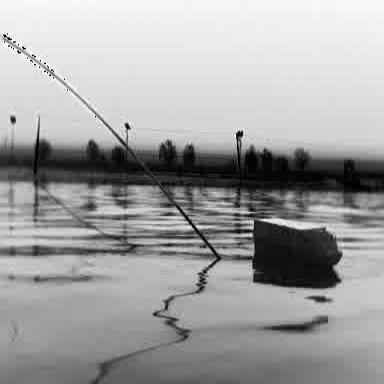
There is a fishing_boat in the infrared image.